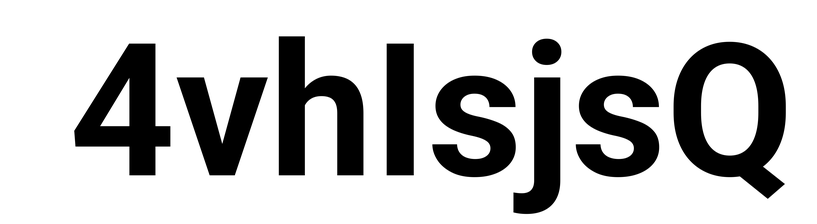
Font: Roboto_Bold